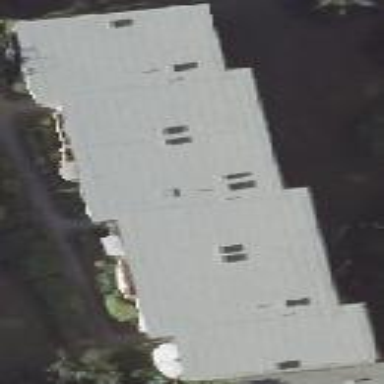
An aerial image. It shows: Apartment building with flat roof.